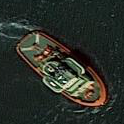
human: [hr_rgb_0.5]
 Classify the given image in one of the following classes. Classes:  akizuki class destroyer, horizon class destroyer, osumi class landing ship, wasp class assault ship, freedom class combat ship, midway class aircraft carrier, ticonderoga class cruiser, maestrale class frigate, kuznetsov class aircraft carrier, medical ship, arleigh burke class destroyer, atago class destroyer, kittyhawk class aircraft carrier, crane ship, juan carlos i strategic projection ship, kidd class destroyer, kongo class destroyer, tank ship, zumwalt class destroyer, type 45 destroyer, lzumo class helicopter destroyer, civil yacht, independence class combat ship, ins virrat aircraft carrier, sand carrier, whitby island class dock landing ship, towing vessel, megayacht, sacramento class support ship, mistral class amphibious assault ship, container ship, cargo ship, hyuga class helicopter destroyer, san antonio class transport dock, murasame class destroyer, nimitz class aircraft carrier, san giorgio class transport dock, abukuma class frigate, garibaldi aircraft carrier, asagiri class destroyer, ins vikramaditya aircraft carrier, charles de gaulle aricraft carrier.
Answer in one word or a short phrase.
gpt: Towing vessel